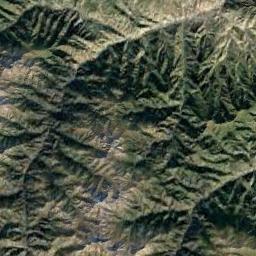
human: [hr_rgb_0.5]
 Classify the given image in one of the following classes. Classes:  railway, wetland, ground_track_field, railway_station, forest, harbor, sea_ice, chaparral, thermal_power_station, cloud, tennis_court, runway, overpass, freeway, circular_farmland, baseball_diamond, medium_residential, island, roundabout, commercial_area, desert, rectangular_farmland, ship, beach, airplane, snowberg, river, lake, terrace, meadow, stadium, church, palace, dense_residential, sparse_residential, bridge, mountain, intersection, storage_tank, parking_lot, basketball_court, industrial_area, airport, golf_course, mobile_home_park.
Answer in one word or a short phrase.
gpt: mountain